Question: How do companies like BranchOut/Glassdoor implement protocols for mass referrals of friends through networks? Aren't all Facebook applications limited to the Requests Dialog for user referrals? As far as I know, we aren't able to use FQL/PHP to refer users through the Open Graph API either (BranchOut/Glassdoor still send out user-pushed application notifications nonetheless).

EDIT: Requested self-close on question.
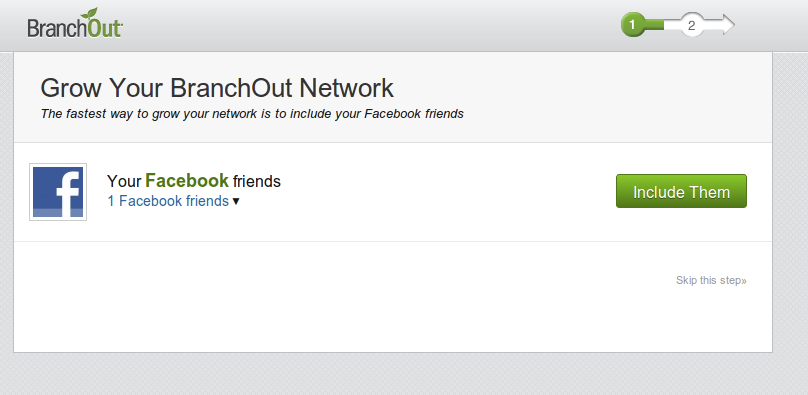
Answer: My name is Ali and I am BranchOut's Community Manager. I want to clarify that we use the standard Facebook dialog request to send invites. The user sees exactly what is going to be sent to the recipients before invites are sent out. There is no auto-invite process on our part. If you have any additional questions, I am happy to be a resource, community@branchout.com